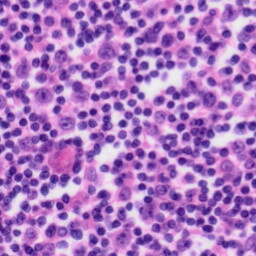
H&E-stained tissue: Tonsil